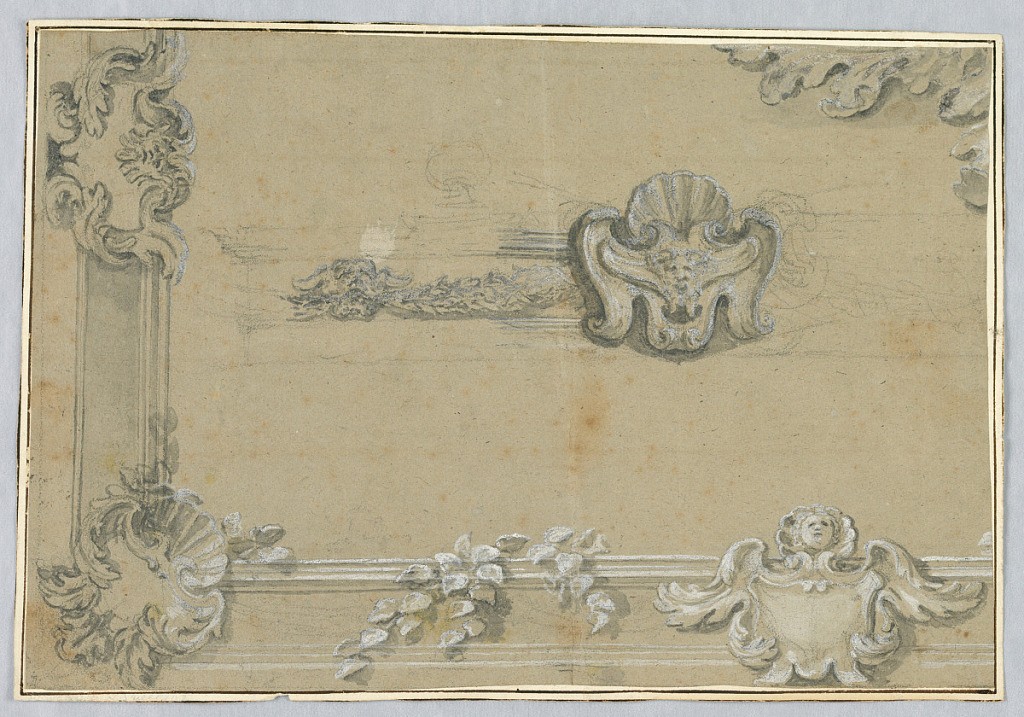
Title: Design for the Stucco Decoration of a Ceiling
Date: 1578–1600
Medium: Black chalk, brush and gray wash, white gouache, graphite on paper
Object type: Drawing
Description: Four ornaments with feathered scrolls and foliage.